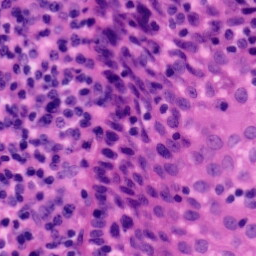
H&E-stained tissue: Tonsil